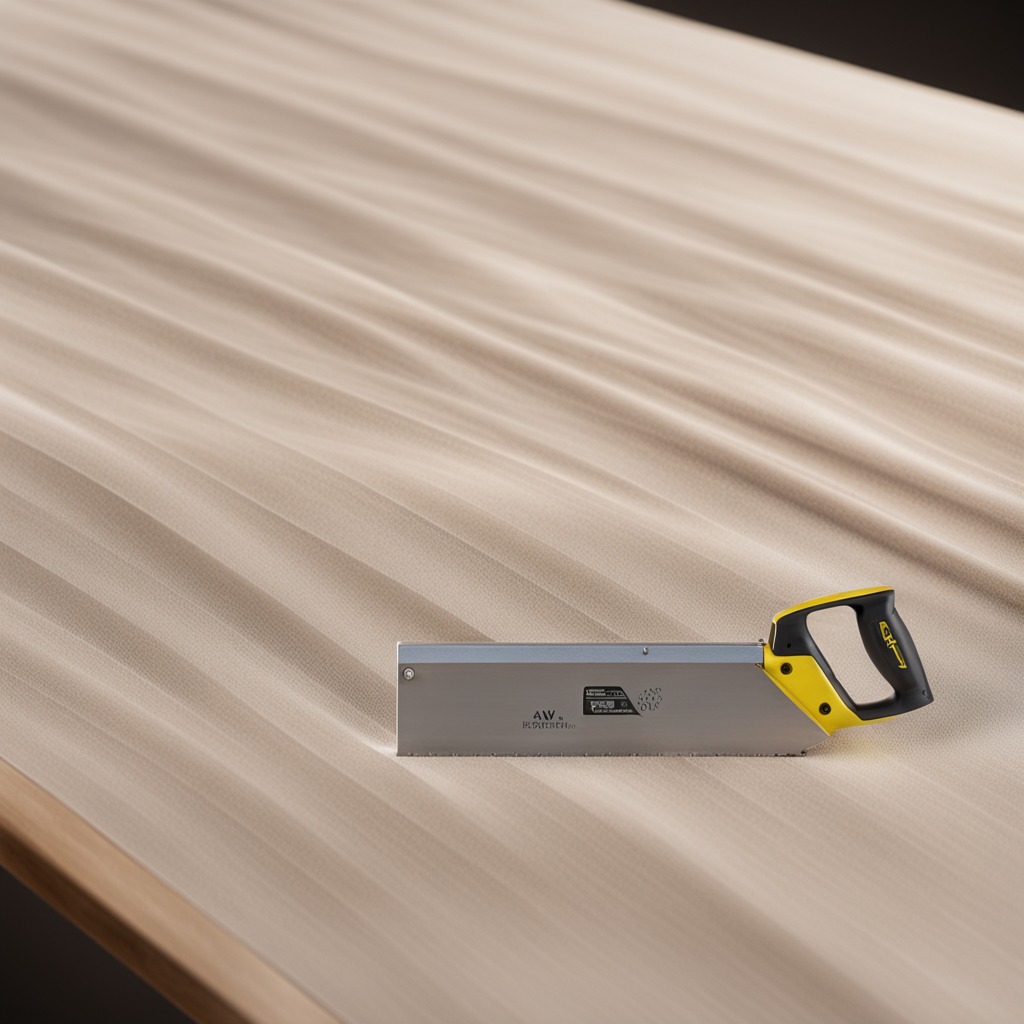
A metal saw is lying on a wooden table.